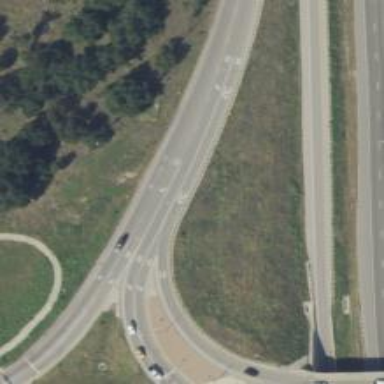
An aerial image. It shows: Secondary link road.